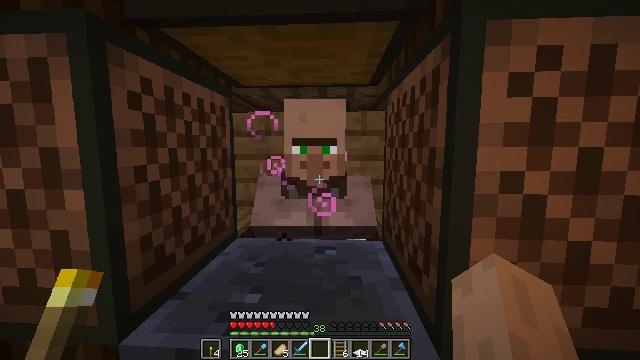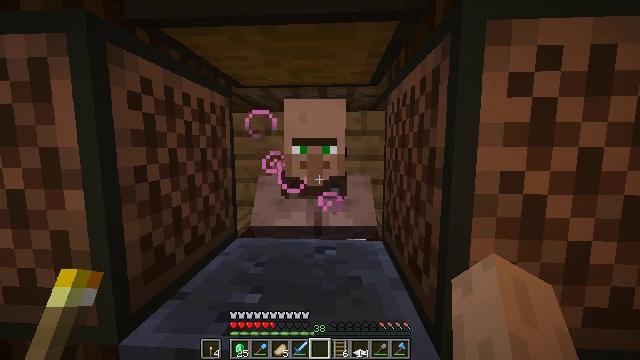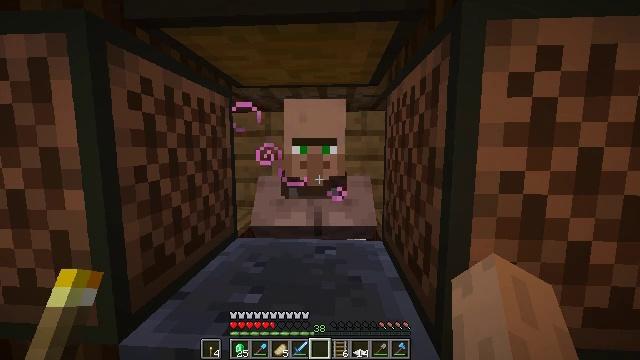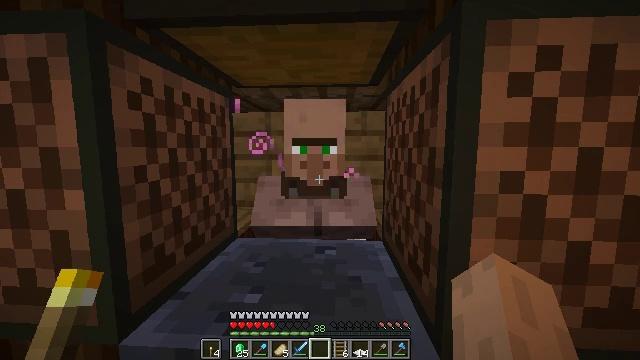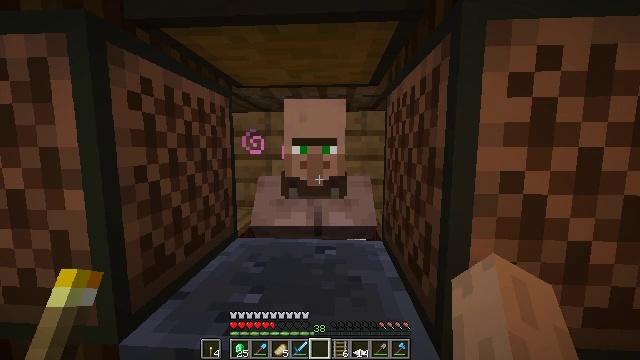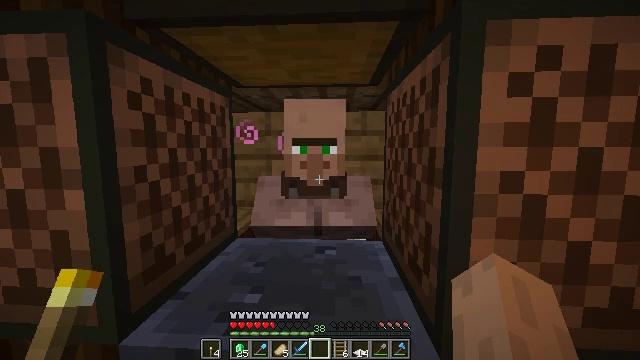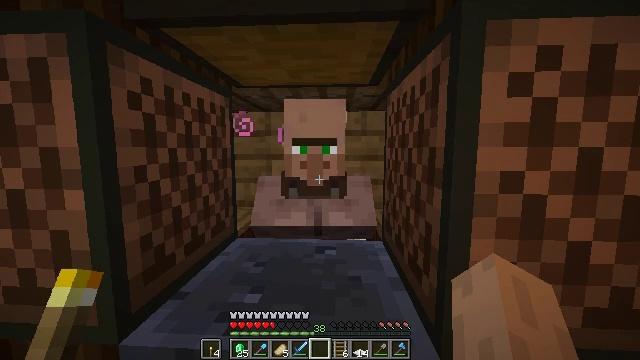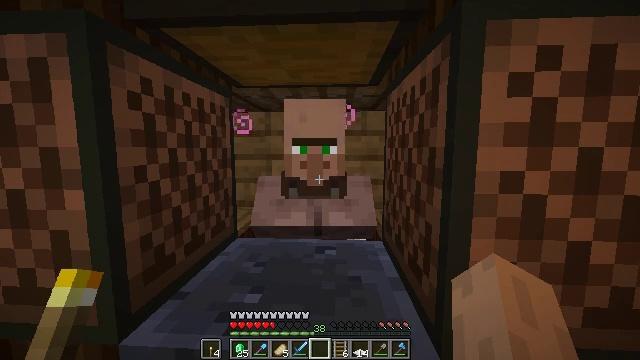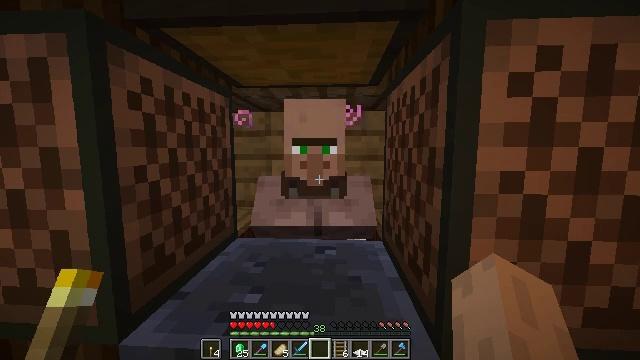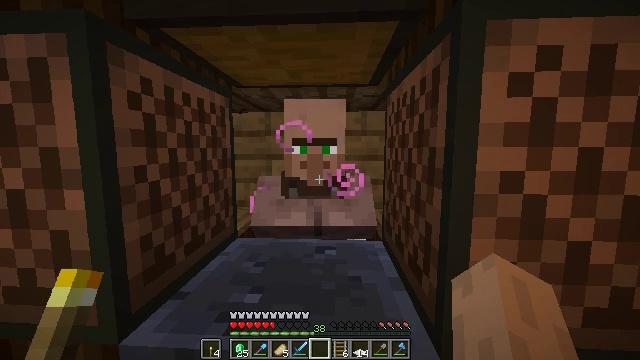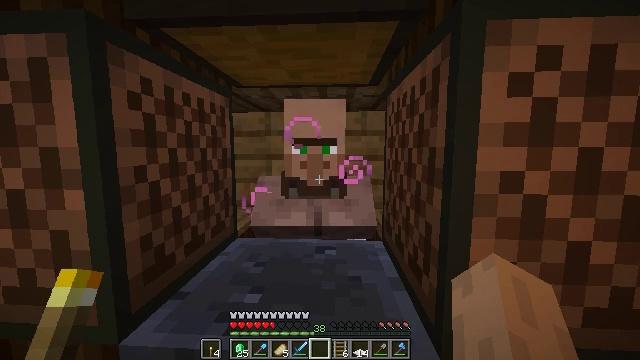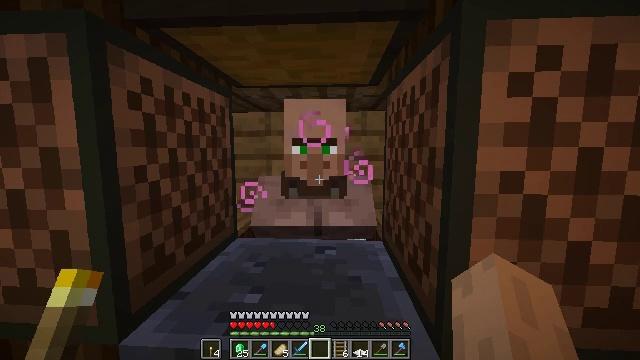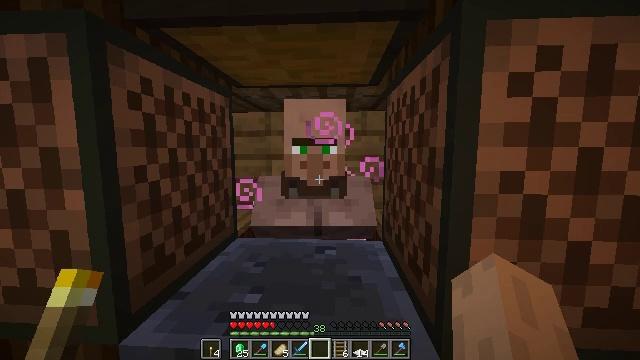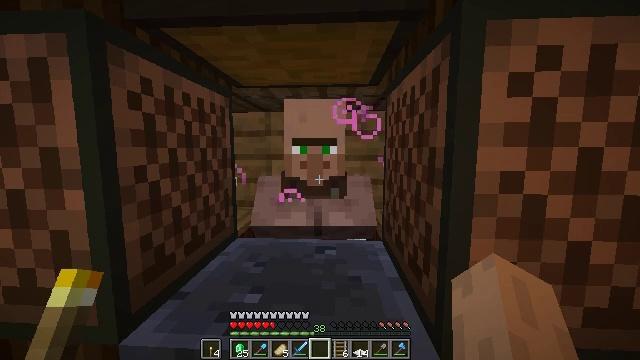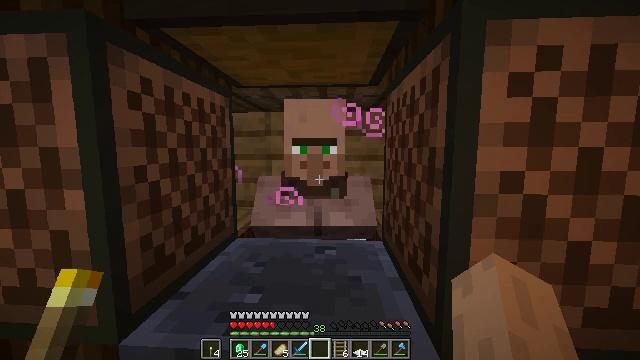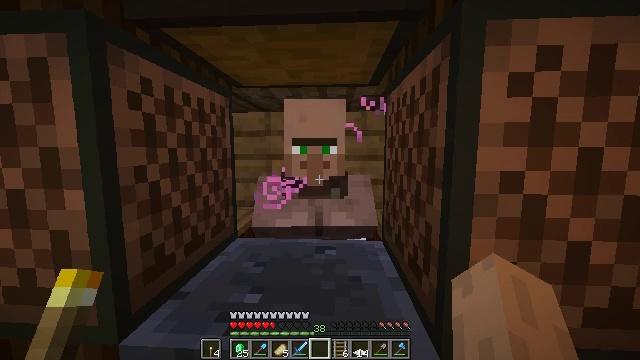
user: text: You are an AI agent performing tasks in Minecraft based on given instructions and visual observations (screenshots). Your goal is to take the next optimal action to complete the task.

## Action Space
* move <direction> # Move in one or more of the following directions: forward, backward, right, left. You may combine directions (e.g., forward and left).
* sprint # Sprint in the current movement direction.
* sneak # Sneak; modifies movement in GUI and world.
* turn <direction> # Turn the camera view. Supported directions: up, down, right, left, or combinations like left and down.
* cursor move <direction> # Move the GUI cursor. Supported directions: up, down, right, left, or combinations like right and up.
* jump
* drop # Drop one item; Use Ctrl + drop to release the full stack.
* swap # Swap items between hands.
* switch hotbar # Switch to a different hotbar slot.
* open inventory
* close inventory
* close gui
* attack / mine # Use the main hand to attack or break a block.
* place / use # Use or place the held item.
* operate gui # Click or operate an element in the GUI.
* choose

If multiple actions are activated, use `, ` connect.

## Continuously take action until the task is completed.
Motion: motion action
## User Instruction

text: Obtain a diamond hoe by crafting it with specific materials.
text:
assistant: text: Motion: no_op
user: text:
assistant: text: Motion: no_op
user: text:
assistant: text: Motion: no_op
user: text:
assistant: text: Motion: no_op
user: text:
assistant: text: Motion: no_op
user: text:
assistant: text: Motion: no_op
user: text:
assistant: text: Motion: no_op
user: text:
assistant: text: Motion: no_op
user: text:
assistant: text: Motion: no_op
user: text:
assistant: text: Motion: no_op
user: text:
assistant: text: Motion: no_op
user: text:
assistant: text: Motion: no_op
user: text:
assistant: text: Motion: no_op
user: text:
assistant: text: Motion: no_op
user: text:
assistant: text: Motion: no_op
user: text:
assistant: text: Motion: no_op
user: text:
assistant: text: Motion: no_op
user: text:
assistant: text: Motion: no_op
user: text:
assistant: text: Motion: no_op
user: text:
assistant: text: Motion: no_op
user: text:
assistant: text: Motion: no_op
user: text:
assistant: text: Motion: no_op
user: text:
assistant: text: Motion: no_op
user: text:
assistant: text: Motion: no_op
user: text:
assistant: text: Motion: no_op
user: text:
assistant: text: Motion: no_op
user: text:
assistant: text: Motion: no_op
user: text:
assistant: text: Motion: no_op
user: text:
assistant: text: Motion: no_op
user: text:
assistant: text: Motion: no_op